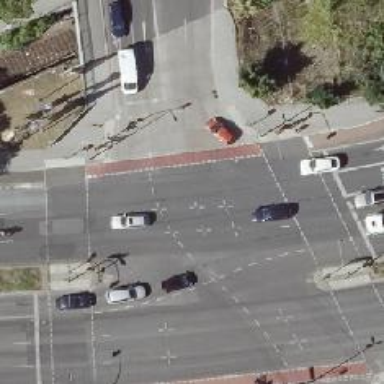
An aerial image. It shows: Crossing with traffic signals.